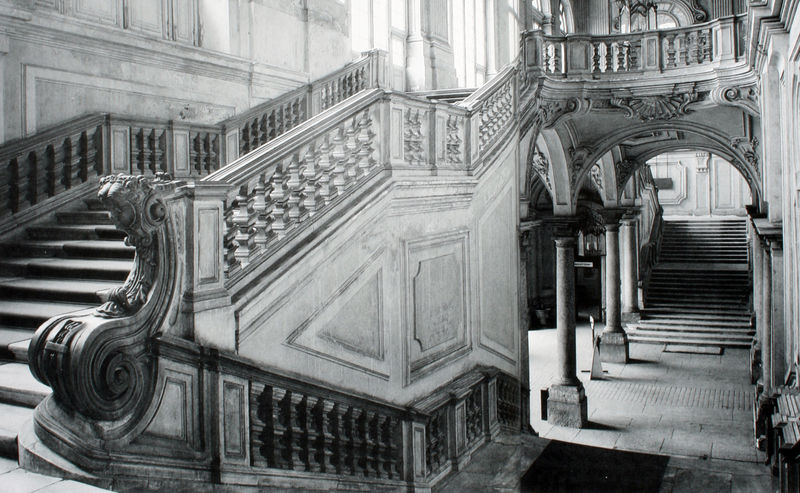
Titel: Ehrentreppe und Atrium des Palazzo Madama
Künstler: Filippo Juvarra
Standort: Torino
Institution: Palazzo Madama e Casaforte degli Acaja
Schlagwörter: schatten, weiß, dreieck, fenster, geschwungen, grau, hell, holz, licht, marmor, paris, raum, schwarz, säule, säulen, schloss, teppich, alt, wand, architektur, barock, sockel, stein, weit, innenraum, spiegel, brüstung, sonne, decke, rokoko, stock, biegung, bogen, sonnenlicht, tag, rundbogen, querformat, treppe, treppen, symmetrie, ornamente, stuck, aufgang, durchgang, geländer, stufen, lichteinfall, granit, halle, foto, fotografie, photographie, bögen, eingang, treppenstufen, innenhof, gewölbe, offen, durchblick, palast, stockwerk, balustrade, symmetrisch, schwarzweiß, flur, arkaden, kapitelle, kapitell, schnitzerei, photo, schnörkel, voluten, residenz, zimmermann, rundbögen, treppenhaus, treppengeländer, einfahrt, kassetten, volute, muschel, absatz, breit, schnecke, postkarte, korinthisch, spirale, quadrat, innenarchitektur, mamor, kassette, etage, treppenaufgang, vorhalle, erdgeschoss, eingangshalle, würzburg, foyer, baluster, aufgänge, mondän, handlauf, trepenhaus, stiege, stukatur, stuckatur, türsturz, brühl, doppeltreppe, schleissheim, säul, luxuriös